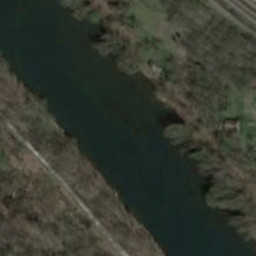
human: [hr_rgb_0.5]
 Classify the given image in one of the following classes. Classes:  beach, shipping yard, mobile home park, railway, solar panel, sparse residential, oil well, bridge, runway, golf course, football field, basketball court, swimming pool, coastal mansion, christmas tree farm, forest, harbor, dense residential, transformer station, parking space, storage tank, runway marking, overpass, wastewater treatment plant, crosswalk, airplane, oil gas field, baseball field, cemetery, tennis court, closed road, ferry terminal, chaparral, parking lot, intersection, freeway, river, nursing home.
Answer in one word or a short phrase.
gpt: river